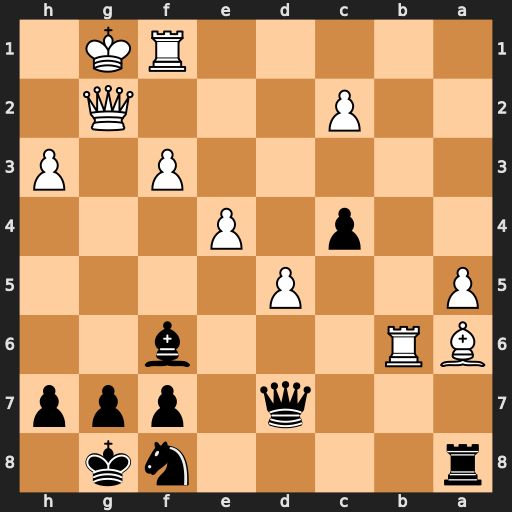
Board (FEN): r4nk1/3q1ppp/BR3b2/P2P4/2p1P3/5P1P/2P3Q1/5RK1
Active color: b
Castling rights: -
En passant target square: -
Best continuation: Bd4+ Kh2 Bxb6 axb6 Rxa6